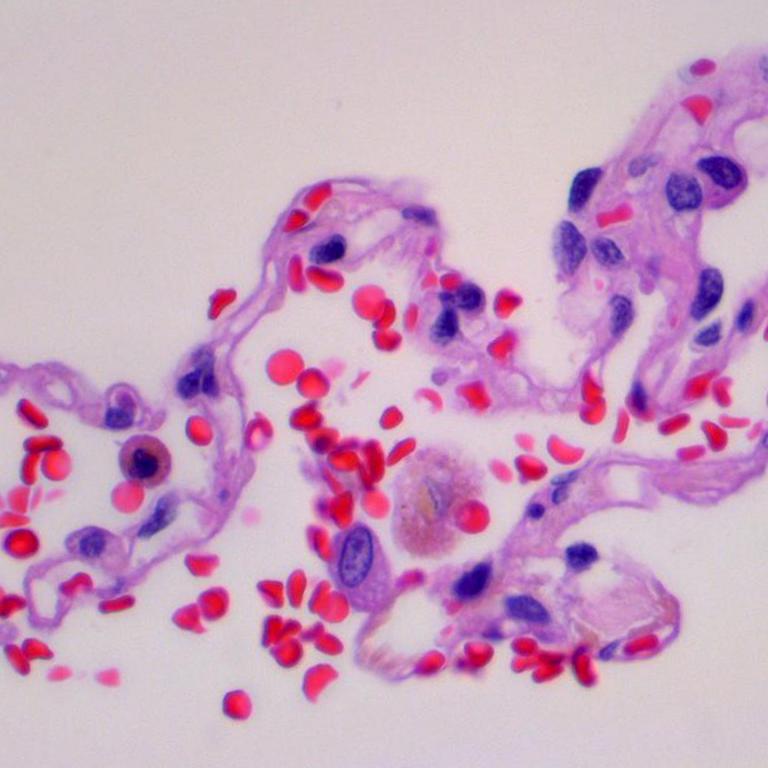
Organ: lung
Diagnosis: benign